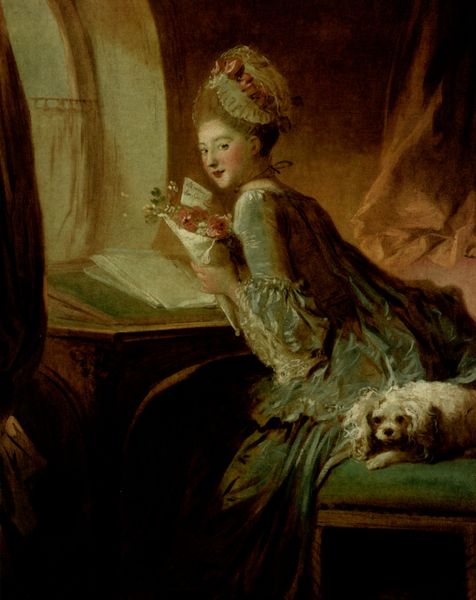
Titel: Der Liebesbrief
Künstler: Jean Honoré Fragonard
Standort: New York (New York)
Institution: The Metropolitan Museum of Art
Schlagwörter: dunkel, gemälde, schatten, weiß, grün, mädchen, sitzen, blume, blumen, braun, fenster, frankreich, frau, frisur, holz, hut, kleid, licht, raum, schwarz, stuhl, tisch, zimmer, blick, blüte, blüten, dame, hund, rosen, rot, tier, haube, schleife, mütze, wand, barock, falten, haarschmuck, samt, spitze, ärmel, innenraum, portrait, porträt, vorhang, öl, sitzend, stoff, adel, innen, kind, rokkoko, madame, rokoko, rouge, schminke, hündchen, bücher, papier, papiere, schreibtisch, sitz, kette, weis, bank, hocker, schemel, ölgemälde, gardine, polster, lesen, sitzt, strauss, kammer, tee, rüschen, lippenstift, blumenstrauss, bouquet, buch, haustier, häubchen, pult, karte, verführung, hubi, brief, brieg, liebesbrief, schreiben, lesender, adelig, sekretär, leserin, kopfschmuck, lady, schlappohr, fragonard, köter, tich, kurtisane, pudel, schoßhund, galanterie, schosshündchen, felss, zimmr